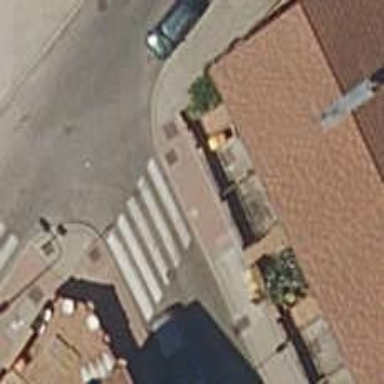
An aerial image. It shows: Uncontrolled road crossing with markings.